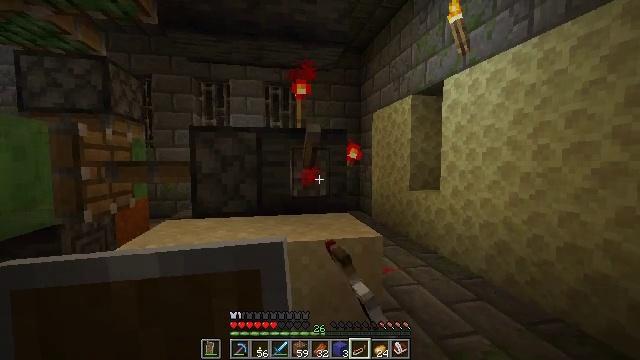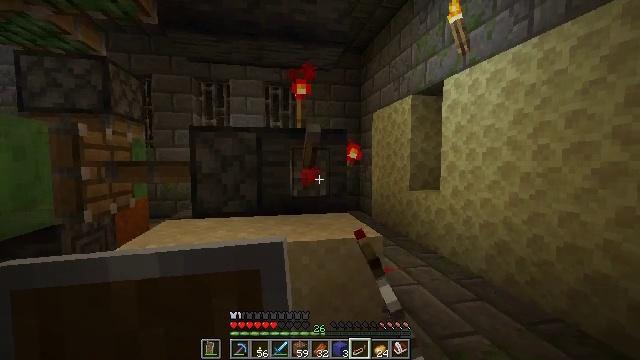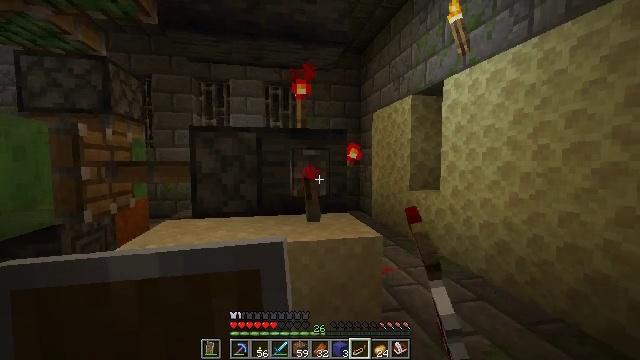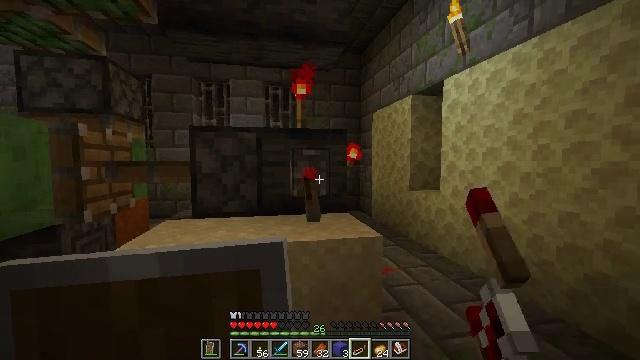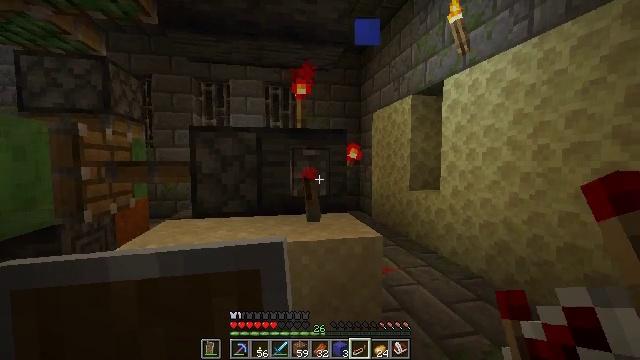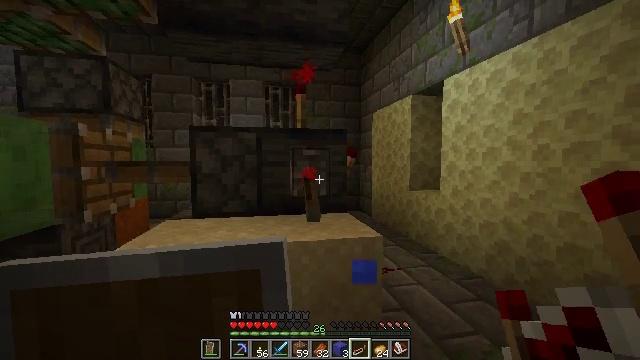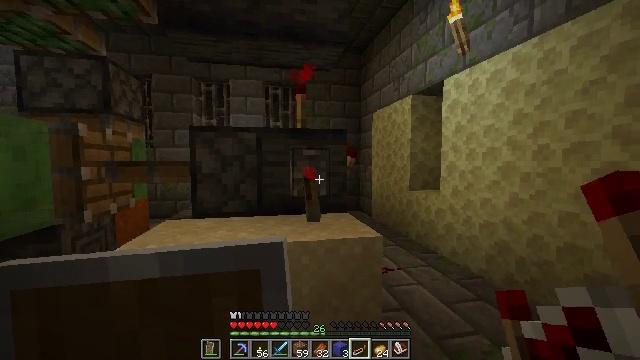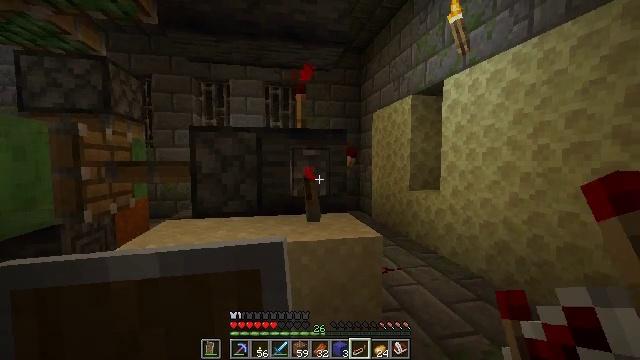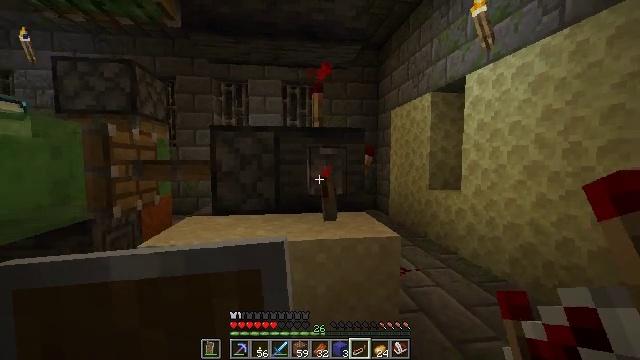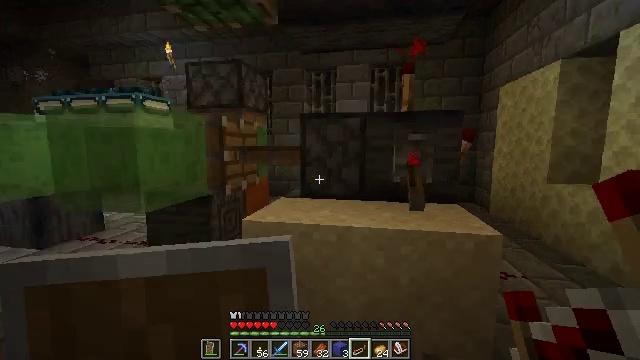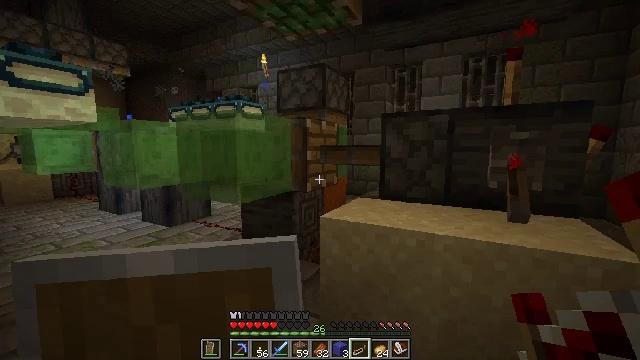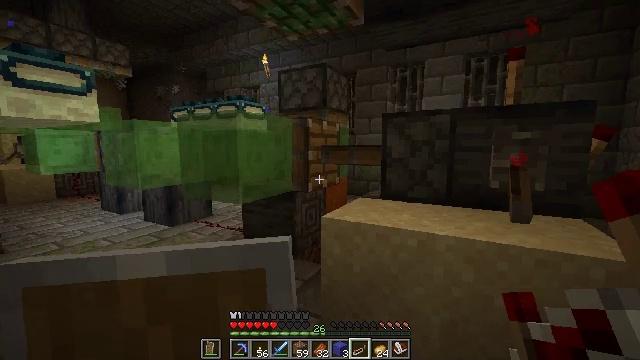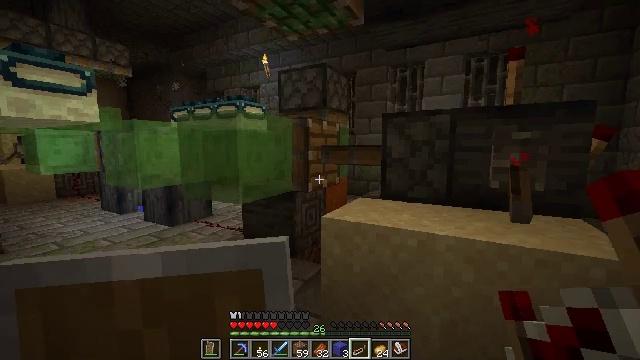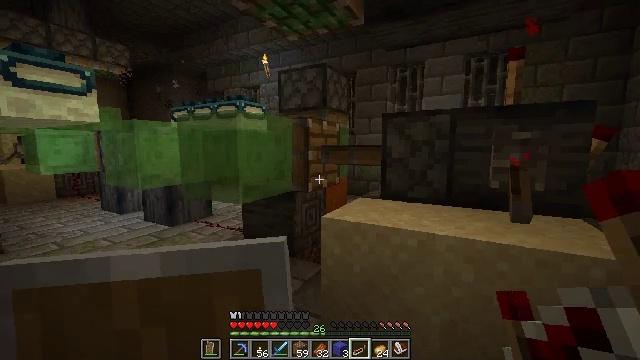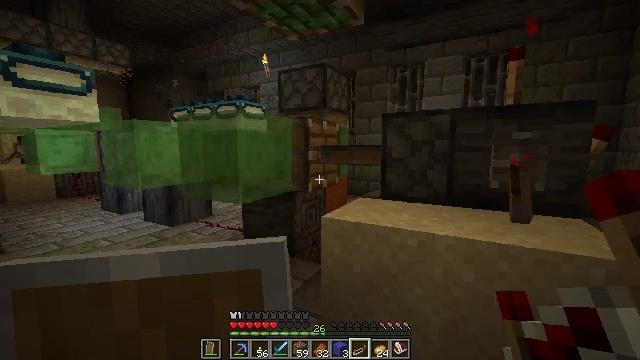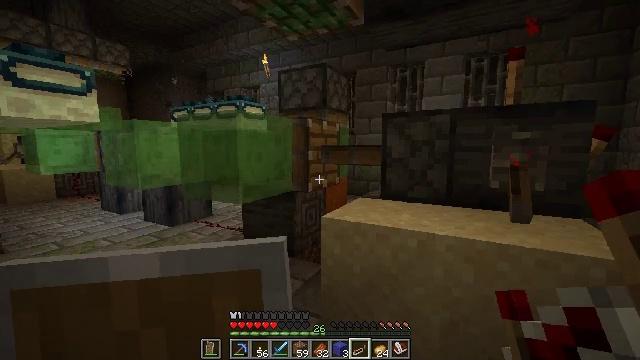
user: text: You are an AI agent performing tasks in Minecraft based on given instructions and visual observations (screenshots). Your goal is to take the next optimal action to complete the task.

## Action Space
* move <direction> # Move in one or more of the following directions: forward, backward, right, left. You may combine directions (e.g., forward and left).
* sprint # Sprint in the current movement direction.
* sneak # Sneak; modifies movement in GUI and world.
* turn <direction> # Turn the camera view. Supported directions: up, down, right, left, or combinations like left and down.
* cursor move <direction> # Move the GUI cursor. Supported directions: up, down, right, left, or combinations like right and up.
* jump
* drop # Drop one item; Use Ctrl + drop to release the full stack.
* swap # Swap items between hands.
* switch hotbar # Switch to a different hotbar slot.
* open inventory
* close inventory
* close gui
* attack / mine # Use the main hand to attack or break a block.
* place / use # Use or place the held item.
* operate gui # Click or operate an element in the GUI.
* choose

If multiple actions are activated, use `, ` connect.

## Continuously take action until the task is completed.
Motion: motion action
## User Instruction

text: Gather the sticky piston from a redstone contraption.
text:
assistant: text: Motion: no_op
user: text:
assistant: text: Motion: no_op
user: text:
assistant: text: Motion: no_op
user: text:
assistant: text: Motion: no_op
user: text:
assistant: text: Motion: no_op
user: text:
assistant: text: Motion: no_op
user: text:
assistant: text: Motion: no_op
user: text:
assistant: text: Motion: turn left
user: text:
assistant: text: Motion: turn left and down
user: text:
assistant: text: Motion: turn left
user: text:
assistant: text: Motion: no_op
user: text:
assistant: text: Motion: no_op
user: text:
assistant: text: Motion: no_op
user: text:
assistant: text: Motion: no_op
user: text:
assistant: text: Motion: no_op
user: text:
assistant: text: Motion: no_op
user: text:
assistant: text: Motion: move forward and move left
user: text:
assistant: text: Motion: move forward and move left
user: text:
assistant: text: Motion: move forward and move left
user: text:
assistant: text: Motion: move forward and move left
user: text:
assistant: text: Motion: move forward and move left, turn right
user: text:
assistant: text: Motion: move forward and move left, turn right
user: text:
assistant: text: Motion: move forward and move left
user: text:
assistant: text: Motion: move forward and move left, turn right
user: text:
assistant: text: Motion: move forward and move left, turn right
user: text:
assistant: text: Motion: move forward and move left, turn right
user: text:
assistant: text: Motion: move left, turn right
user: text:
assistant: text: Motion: turn right
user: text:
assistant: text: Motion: turn right
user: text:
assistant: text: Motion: no_op